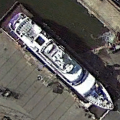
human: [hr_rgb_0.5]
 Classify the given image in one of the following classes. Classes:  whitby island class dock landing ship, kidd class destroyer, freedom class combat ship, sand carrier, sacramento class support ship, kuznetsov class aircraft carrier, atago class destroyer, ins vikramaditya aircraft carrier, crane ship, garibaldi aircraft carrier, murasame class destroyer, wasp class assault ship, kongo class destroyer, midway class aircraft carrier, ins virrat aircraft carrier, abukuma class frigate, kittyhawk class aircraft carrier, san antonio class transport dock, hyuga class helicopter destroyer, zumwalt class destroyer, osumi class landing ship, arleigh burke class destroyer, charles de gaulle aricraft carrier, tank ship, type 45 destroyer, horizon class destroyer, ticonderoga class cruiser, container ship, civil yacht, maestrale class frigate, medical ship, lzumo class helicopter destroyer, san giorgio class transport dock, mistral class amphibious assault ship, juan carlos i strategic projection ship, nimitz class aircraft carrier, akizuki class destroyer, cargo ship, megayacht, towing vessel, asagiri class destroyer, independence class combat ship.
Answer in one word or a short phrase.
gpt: Megayacht